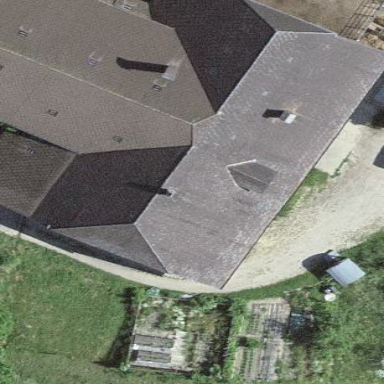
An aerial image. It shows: Farm building.